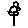
Label: flower